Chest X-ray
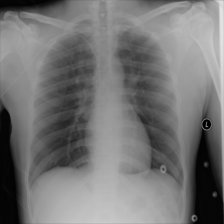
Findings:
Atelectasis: negative
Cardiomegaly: negative
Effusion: negative
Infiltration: negative
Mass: negative
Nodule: negative
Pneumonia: negative
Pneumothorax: negative
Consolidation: negative
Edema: negative
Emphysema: negative
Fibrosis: negative
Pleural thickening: negative
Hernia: negative